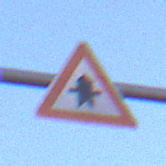
Verkehrszeichen: Vorfahrt
Umgebung: Outdoor, Nature
Tageszeit: SunriseSunset
Wetter: Clear
Licht: Natural
Jahreszeit: NotSpecified
Kontrast: LowContrast